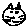
Label: cat